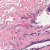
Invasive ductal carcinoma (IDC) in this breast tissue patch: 0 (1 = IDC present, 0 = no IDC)